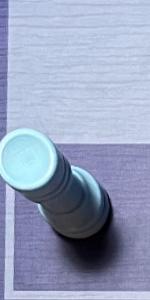
Label: Rook_White